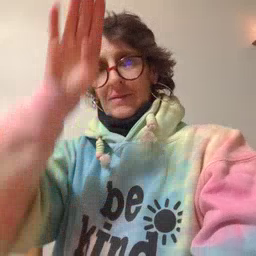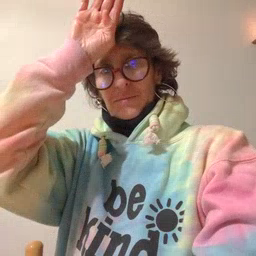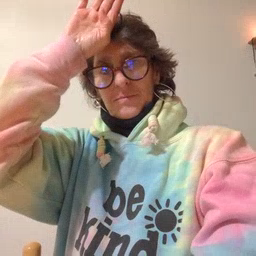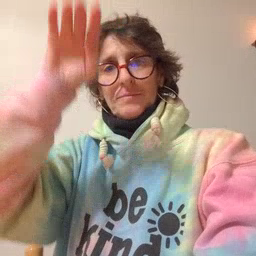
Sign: fireman